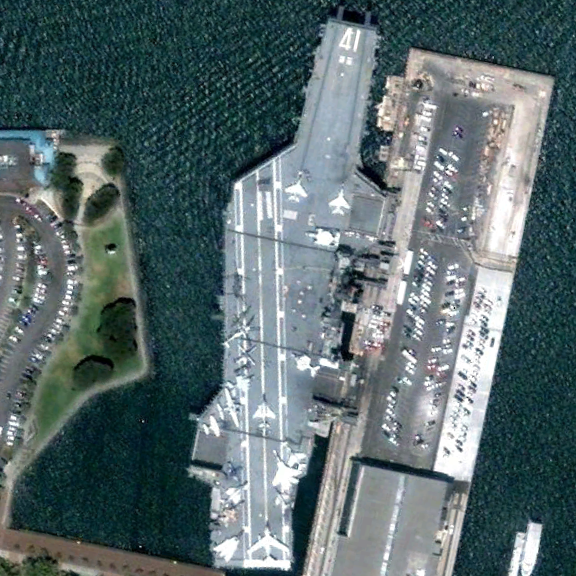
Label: Midway-class_aircraft_carrier